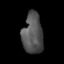
Tissue: lung
Cell type: Smooth muscle cells
Senescence score: 0.5968
Nuclear area (px): 811
Mean DAPI intensity: 83.826